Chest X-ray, PA view. Patient: 60 years old, sex M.
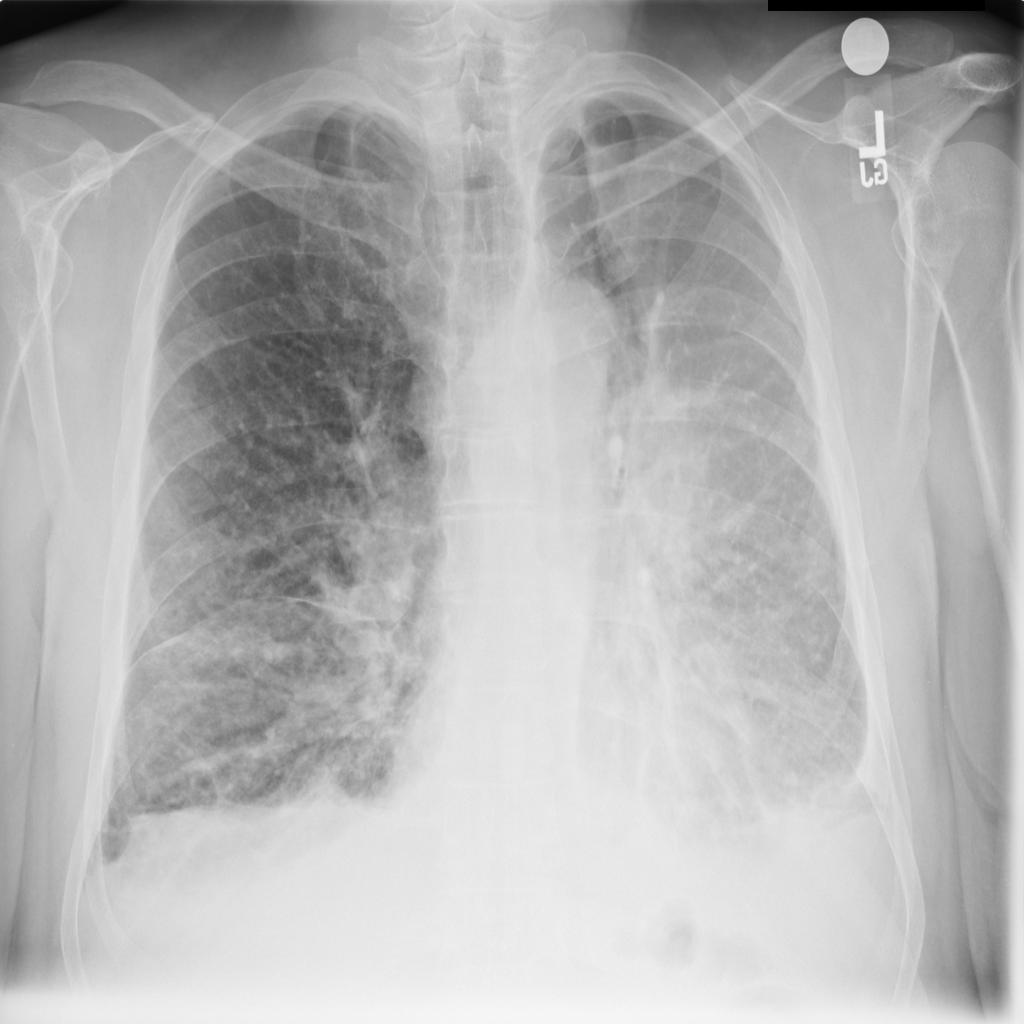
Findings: No Finding